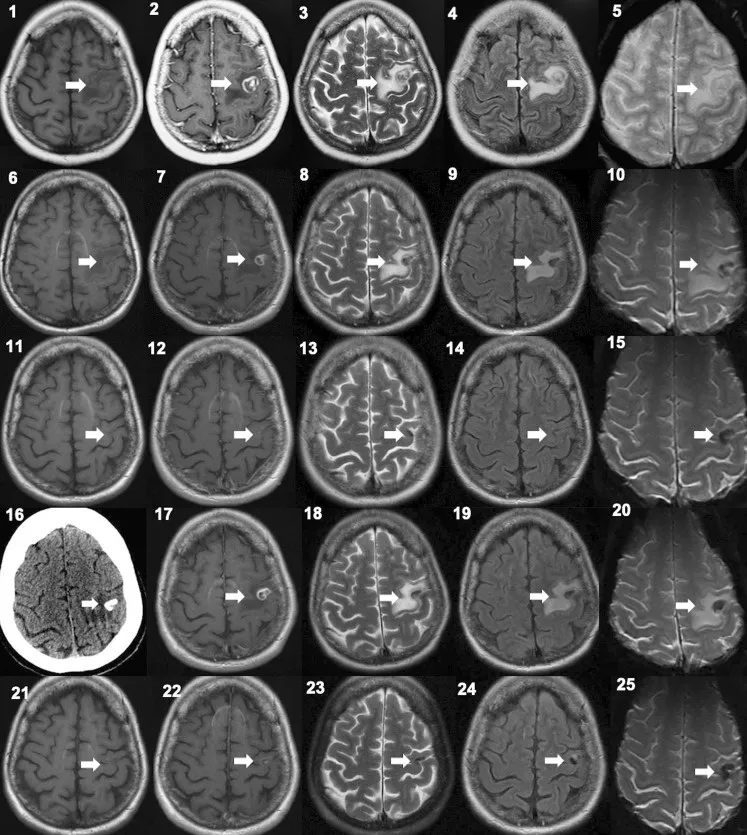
Neuroimaging showing the findings of the initial diagnosis of cerebral toxoplasmosis and the first and third subsequent episodes of perilesional edema and enhancement around a calcification secondary to this opportunistic disease. In the first row: initial MRI (10/2010) with the lesion located in the precentral gyrus. (1) T1-weighted image, before contrast administration and (2) post-gadolinium image showing ring enhancement with an eccentric nodule in this lesion; in (3) and (4), T2 and FLAIR images, respectively, showing associated edema in the surrounding white matter. In (5), T2* image (GRE), with no signs of calcification or hemorrhage in this lesion; In the second row: MRI of the first episode of perilesional edema associated with calcification (11/2015). T1-weighted image showing the previous lesion with a smaller size, (6) before and (7) after gadolinium; in (8) and (9), T2 and FLAIR images, respectively, showing associated edema in the surrounding white matter. In (10), T2* image (GRE), some low signal areas can be seen, which may represent early calcium deposits; In the third row: following MRI (03/2016) showing resolution of the first episode of perilesional edema associated with calcification. T1-weighted images, (11) before and (12) after gadolinium, showing significant regression of the lesion enhancement and T2 (13) and FLAIR (14) images without edema. In (15), T2* image (GRE), better definition of the pronounced low signal areas, suggesting intensification of the calcium deposits in the lesion site; In the fourth row: CT and MRI (12/2021) of the last episode of perilesional edema associated with calcification. (16) CT showing calcification in lesion site with surrounding edema and (17) MRI T1-weighted post-gadolinium image with lesion enhancement, as well as increased perilesional edema in T2 (18) and FLAIR (19) images. In (20), T2* image (GRE), increasing of the pronounced low signal areas, compatible with the calcification showed in the concomitant CT scan (16); In the fifth row: subsequent MRI (04/2022) of the third episode of perilesional edema associated with calcification. T1-weighted images, (21) before and (22) after gadolinium, showing resolution of the inflammatory activity with minimal enhancement and the disappearance of the edema in the T2 (23) and FLAIR (24) images. In (25), T2* image (GRE) showing persistence of pronounced low signal areas, compatible with calcification (16).
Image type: radiology (mri)